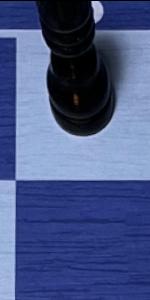
Label: Empty